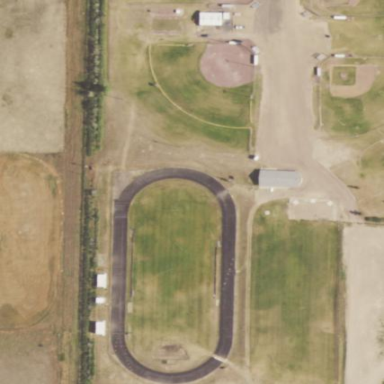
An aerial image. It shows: Track in leisure land.